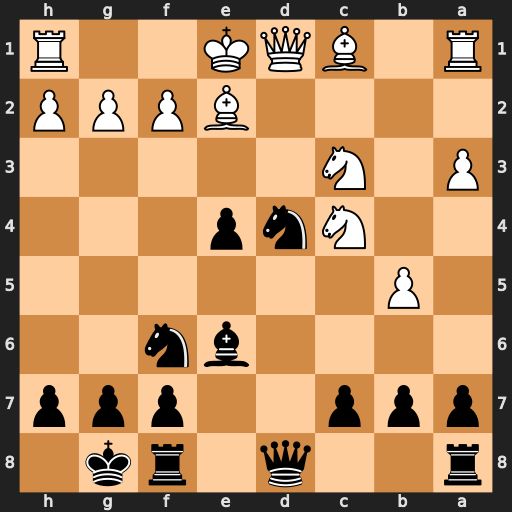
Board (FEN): r2q1rk1/ppp2ppp/4bn2/1P6/2Nnp3/P1N5/4BPPP/R1BQK2R
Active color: b
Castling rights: KQ
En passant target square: -
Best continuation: Nxe2 Qxe2 Qd4 Nb2 Qxc3+